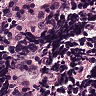
Metastatic tissue present: no